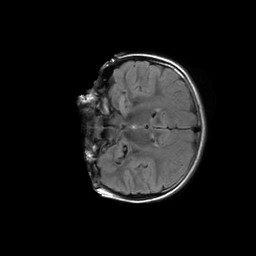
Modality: FLAIR
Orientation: coronal
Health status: ill
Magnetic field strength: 3 T